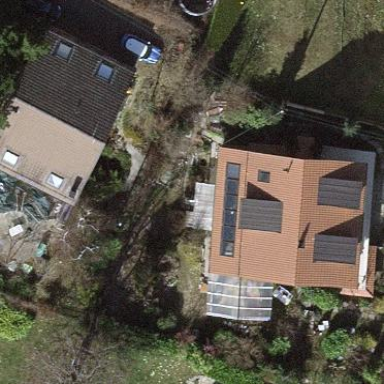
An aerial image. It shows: Simple and straightforward house.